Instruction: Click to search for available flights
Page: home
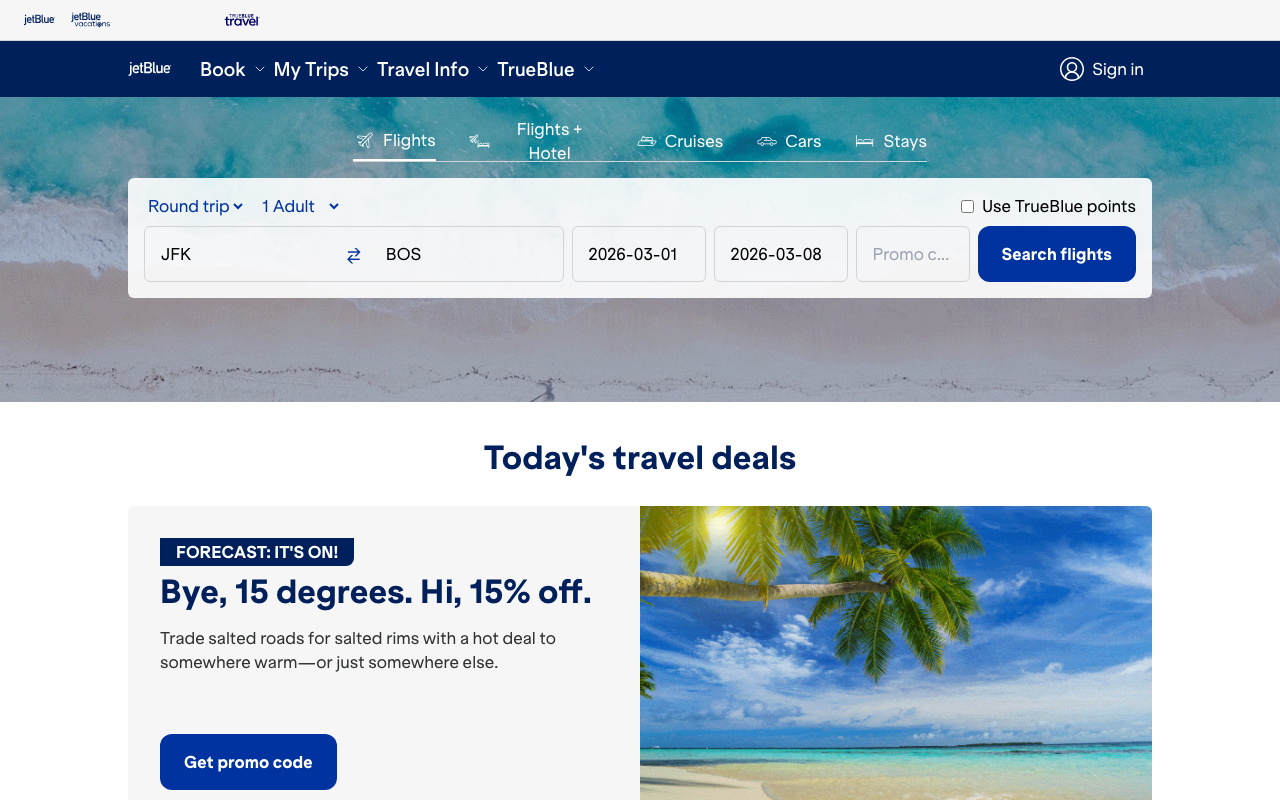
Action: click